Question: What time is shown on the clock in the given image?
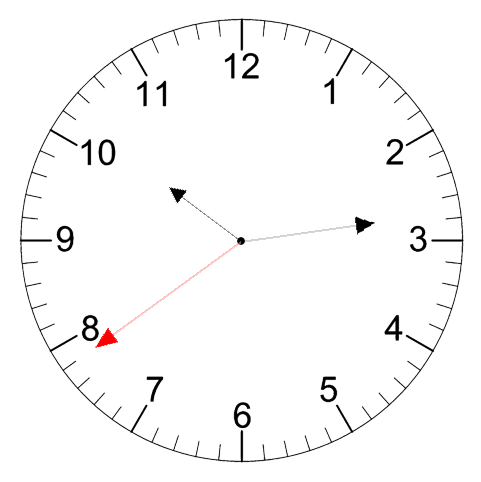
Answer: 10:13:39